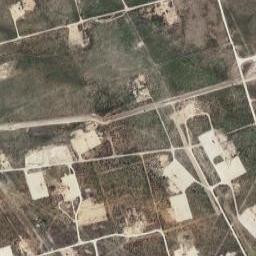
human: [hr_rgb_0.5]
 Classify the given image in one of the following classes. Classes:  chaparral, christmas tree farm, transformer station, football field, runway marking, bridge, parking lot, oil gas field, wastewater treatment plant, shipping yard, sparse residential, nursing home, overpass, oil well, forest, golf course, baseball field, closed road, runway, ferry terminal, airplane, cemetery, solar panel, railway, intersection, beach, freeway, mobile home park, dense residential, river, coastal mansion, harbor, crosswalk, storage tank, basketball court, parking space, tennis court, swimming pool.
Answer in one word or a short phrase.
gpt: oil gas field